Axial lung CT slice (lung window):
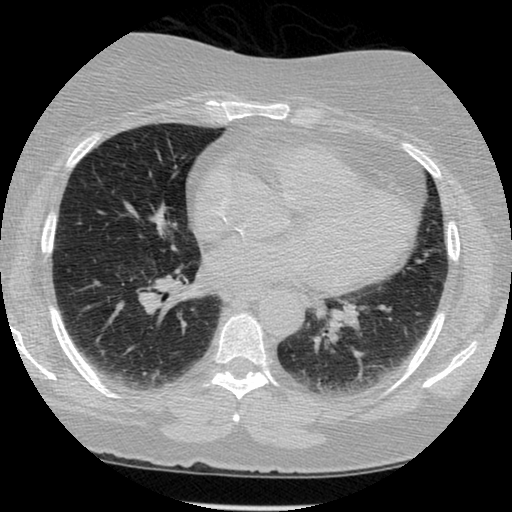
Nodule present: no